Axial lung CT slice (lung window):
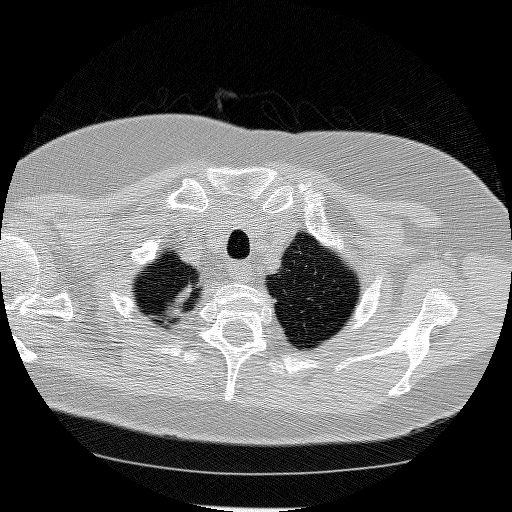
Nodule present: no